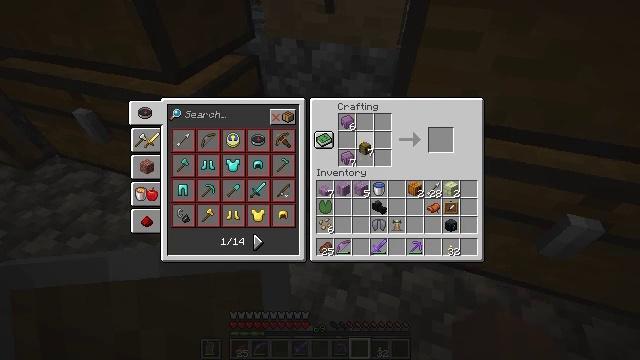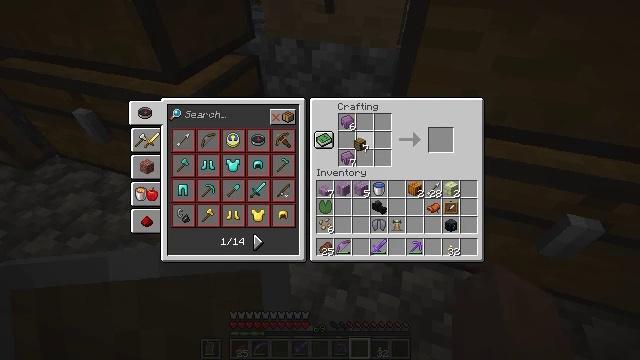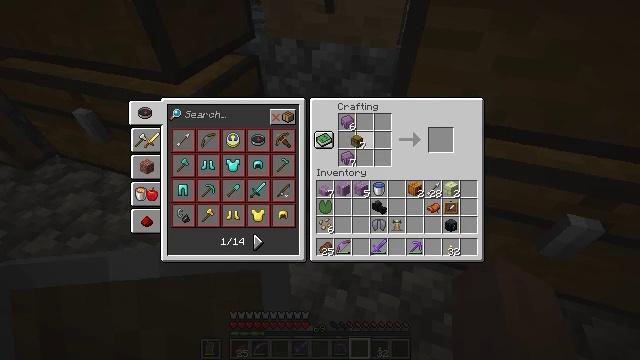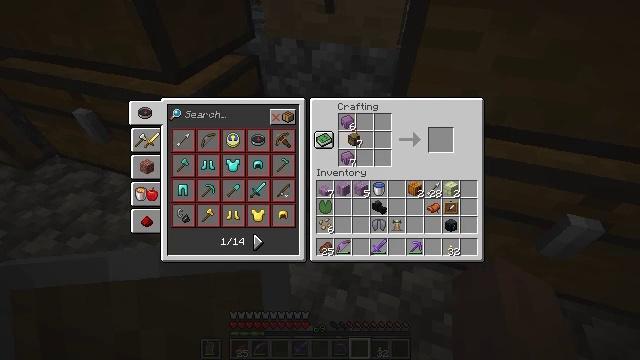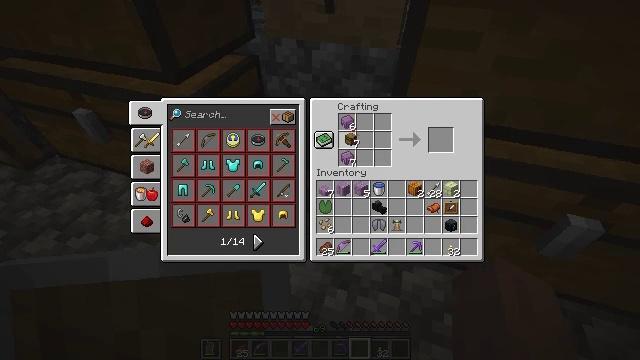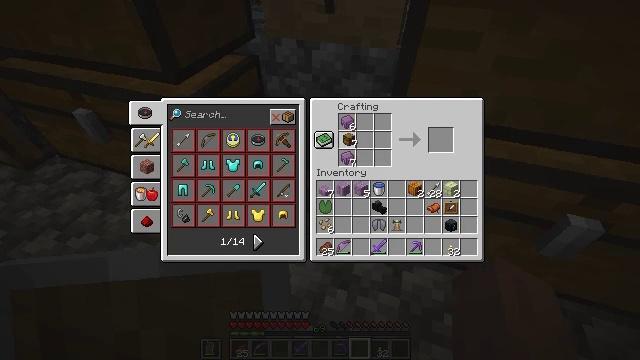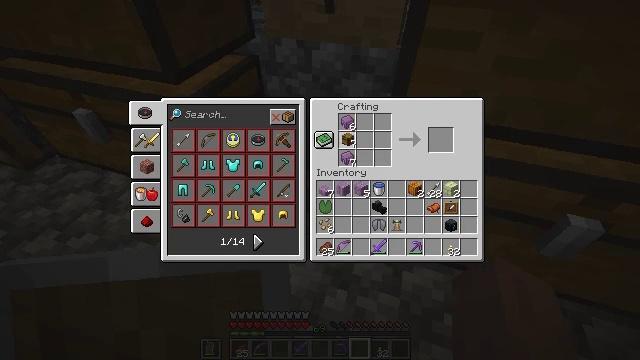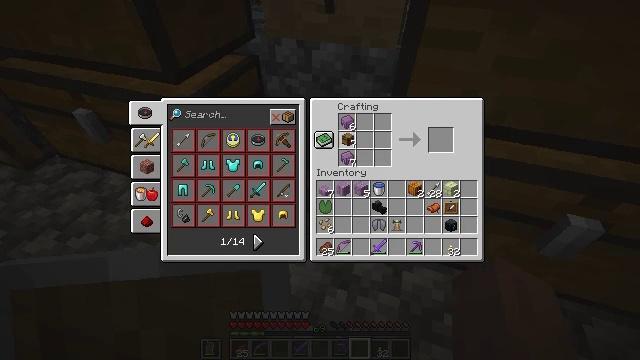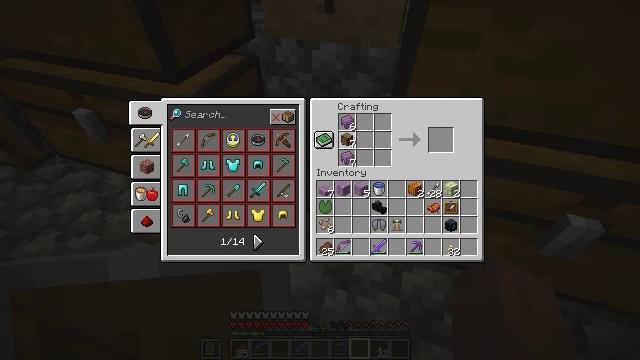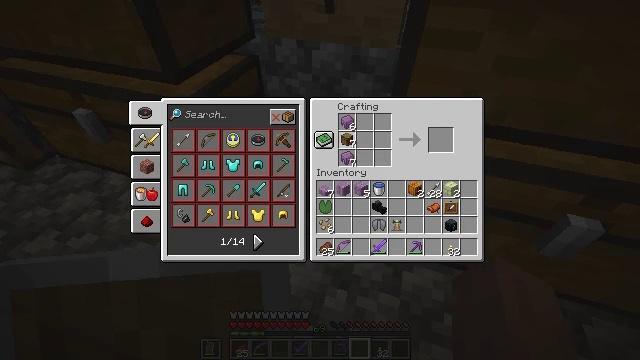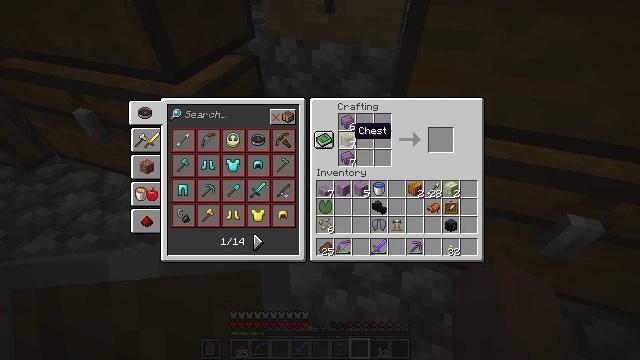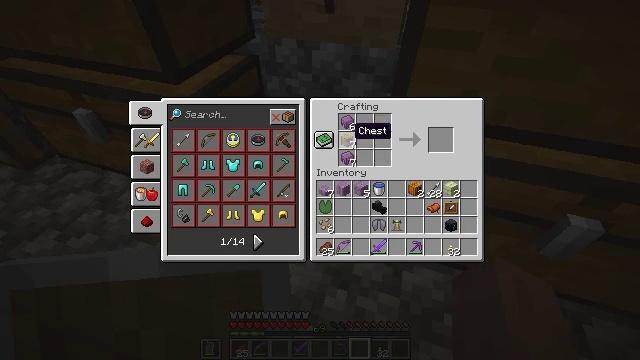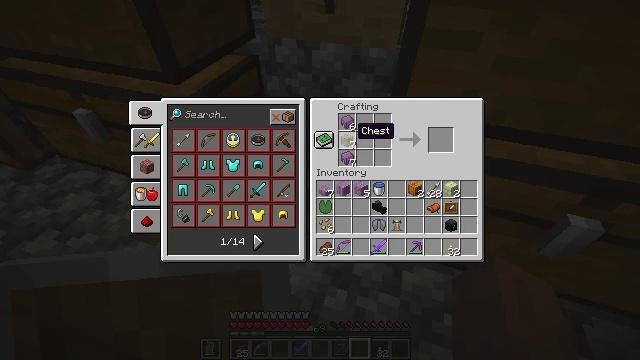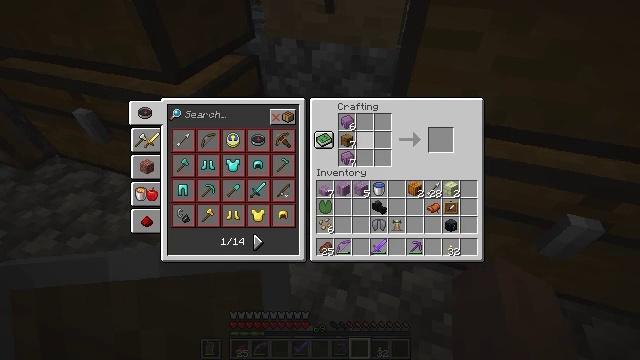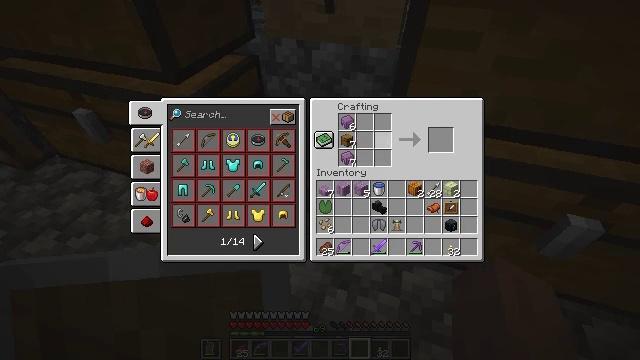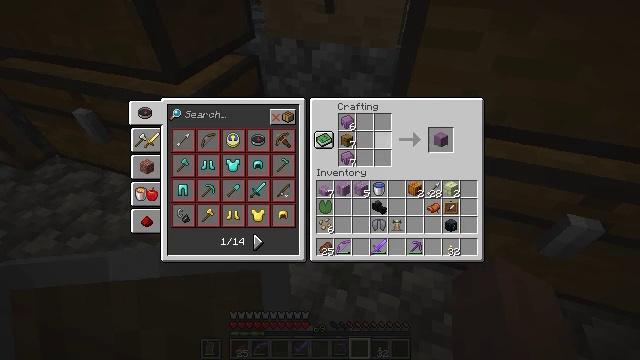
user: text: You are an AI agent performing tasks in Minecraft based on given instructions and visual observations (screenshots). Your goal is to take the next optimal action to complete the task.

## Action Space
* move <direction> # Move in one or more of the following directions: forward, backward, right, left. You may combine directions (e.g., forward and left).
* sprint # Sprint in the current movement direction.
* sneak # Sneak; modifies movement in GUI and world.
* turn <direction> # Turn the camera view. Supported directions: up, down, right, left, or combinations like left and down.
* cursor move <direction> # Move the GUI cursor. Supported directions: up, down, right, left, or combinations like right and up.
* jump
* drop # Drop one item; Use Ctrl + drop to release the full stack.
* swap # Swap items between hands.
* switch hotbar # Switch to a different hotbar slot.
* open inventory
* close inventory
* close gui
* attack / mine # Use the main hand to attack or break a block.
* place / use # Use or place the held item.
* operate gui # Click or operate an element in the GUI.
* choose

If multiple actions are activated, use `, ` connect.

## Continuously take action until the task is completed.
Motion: motion action
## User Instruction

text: Assemble a shulker box on the crafting table.
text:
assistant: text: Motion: no_op
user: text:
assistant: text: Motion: no_op
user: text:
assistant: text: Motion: no_op
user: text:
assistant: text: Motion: no_op
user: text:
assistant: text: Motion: no_op
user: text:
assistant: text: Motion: no_op
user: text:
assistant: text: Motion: attack / mine
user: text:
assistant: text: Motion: attack / mine
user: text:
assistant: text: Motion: attack / mine
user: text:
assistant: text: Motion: no_op
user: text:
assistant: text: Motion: no_op
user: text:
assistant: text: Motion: no_op
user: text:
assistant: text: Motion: turn right
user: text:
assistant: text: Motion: turn right
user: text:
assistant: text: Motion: sneak, turn right
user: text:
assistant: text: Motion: sneak, turn right
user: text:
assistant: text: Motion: sneak, turn right
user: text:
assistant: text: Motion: sneak, turn right
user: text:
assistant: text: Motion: sneak
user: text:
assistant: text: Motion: sneak
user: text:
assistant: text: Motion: sneak
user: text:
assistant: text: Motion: sneak
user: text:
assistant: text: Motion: sneak
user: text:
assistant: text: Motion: sneak
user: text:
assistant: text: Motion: sneak
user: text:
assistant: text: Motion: sneak
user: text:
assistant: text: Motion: sneak
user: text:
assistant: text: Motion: sneak
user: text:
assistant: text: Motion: sneak, use / place
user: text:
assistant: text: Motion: sneak, use / place